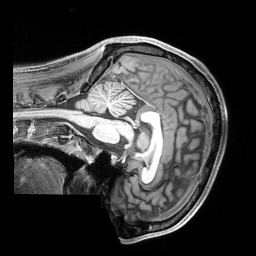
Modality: T1w
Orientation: sagittal
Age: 27
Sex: male
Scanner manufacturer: siemens
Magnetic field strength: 3 T
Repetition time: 2 s
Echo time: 0.00212 s